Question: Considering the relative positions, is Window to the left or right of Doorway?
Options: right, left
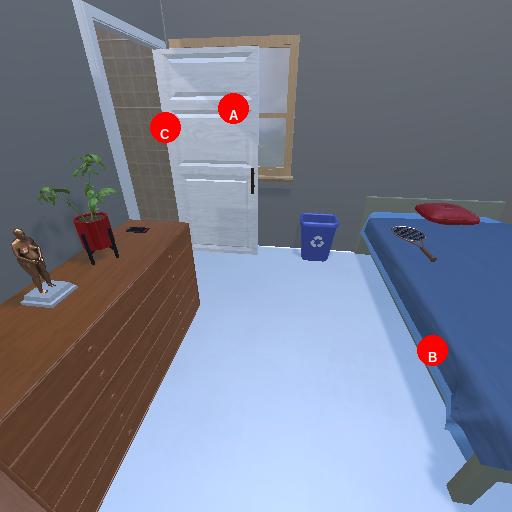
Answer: right